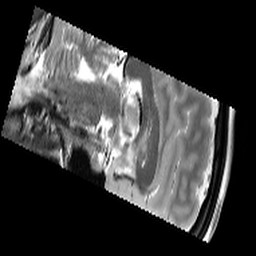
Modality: T2starw
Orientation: sagittal
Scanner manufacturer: siemens
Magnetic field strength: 3 T
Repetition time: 9.86 s
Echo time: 0.05 s